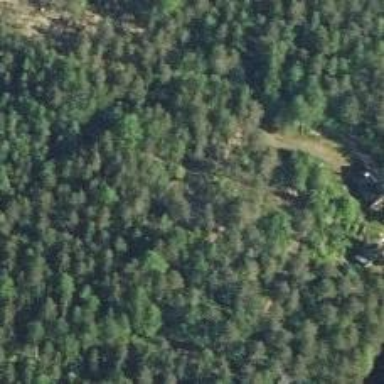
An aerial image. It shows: Historic military bunker.